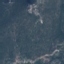
Label: HerbaceousVegetation